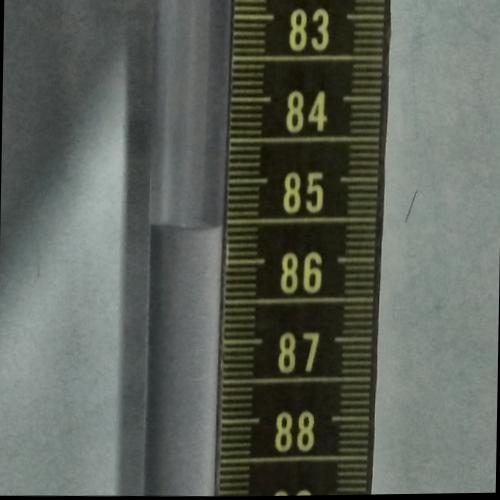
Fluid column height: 85.6 cm